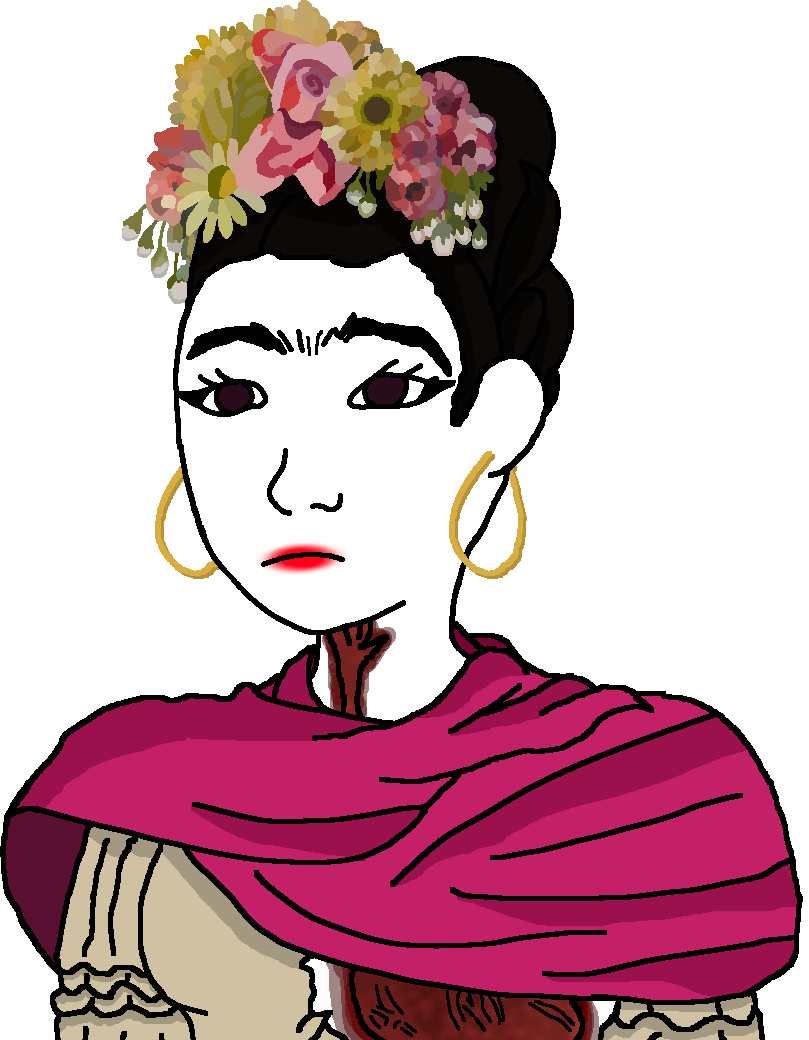
Label: 5_Doomer_Girl